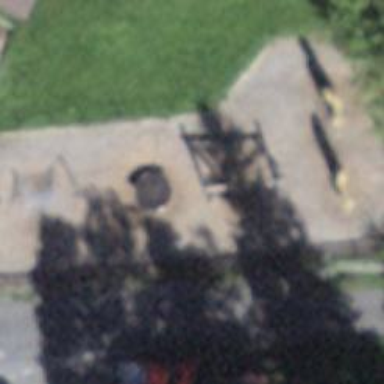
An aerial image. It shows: Tilted roundabout at the playground.